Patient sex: M
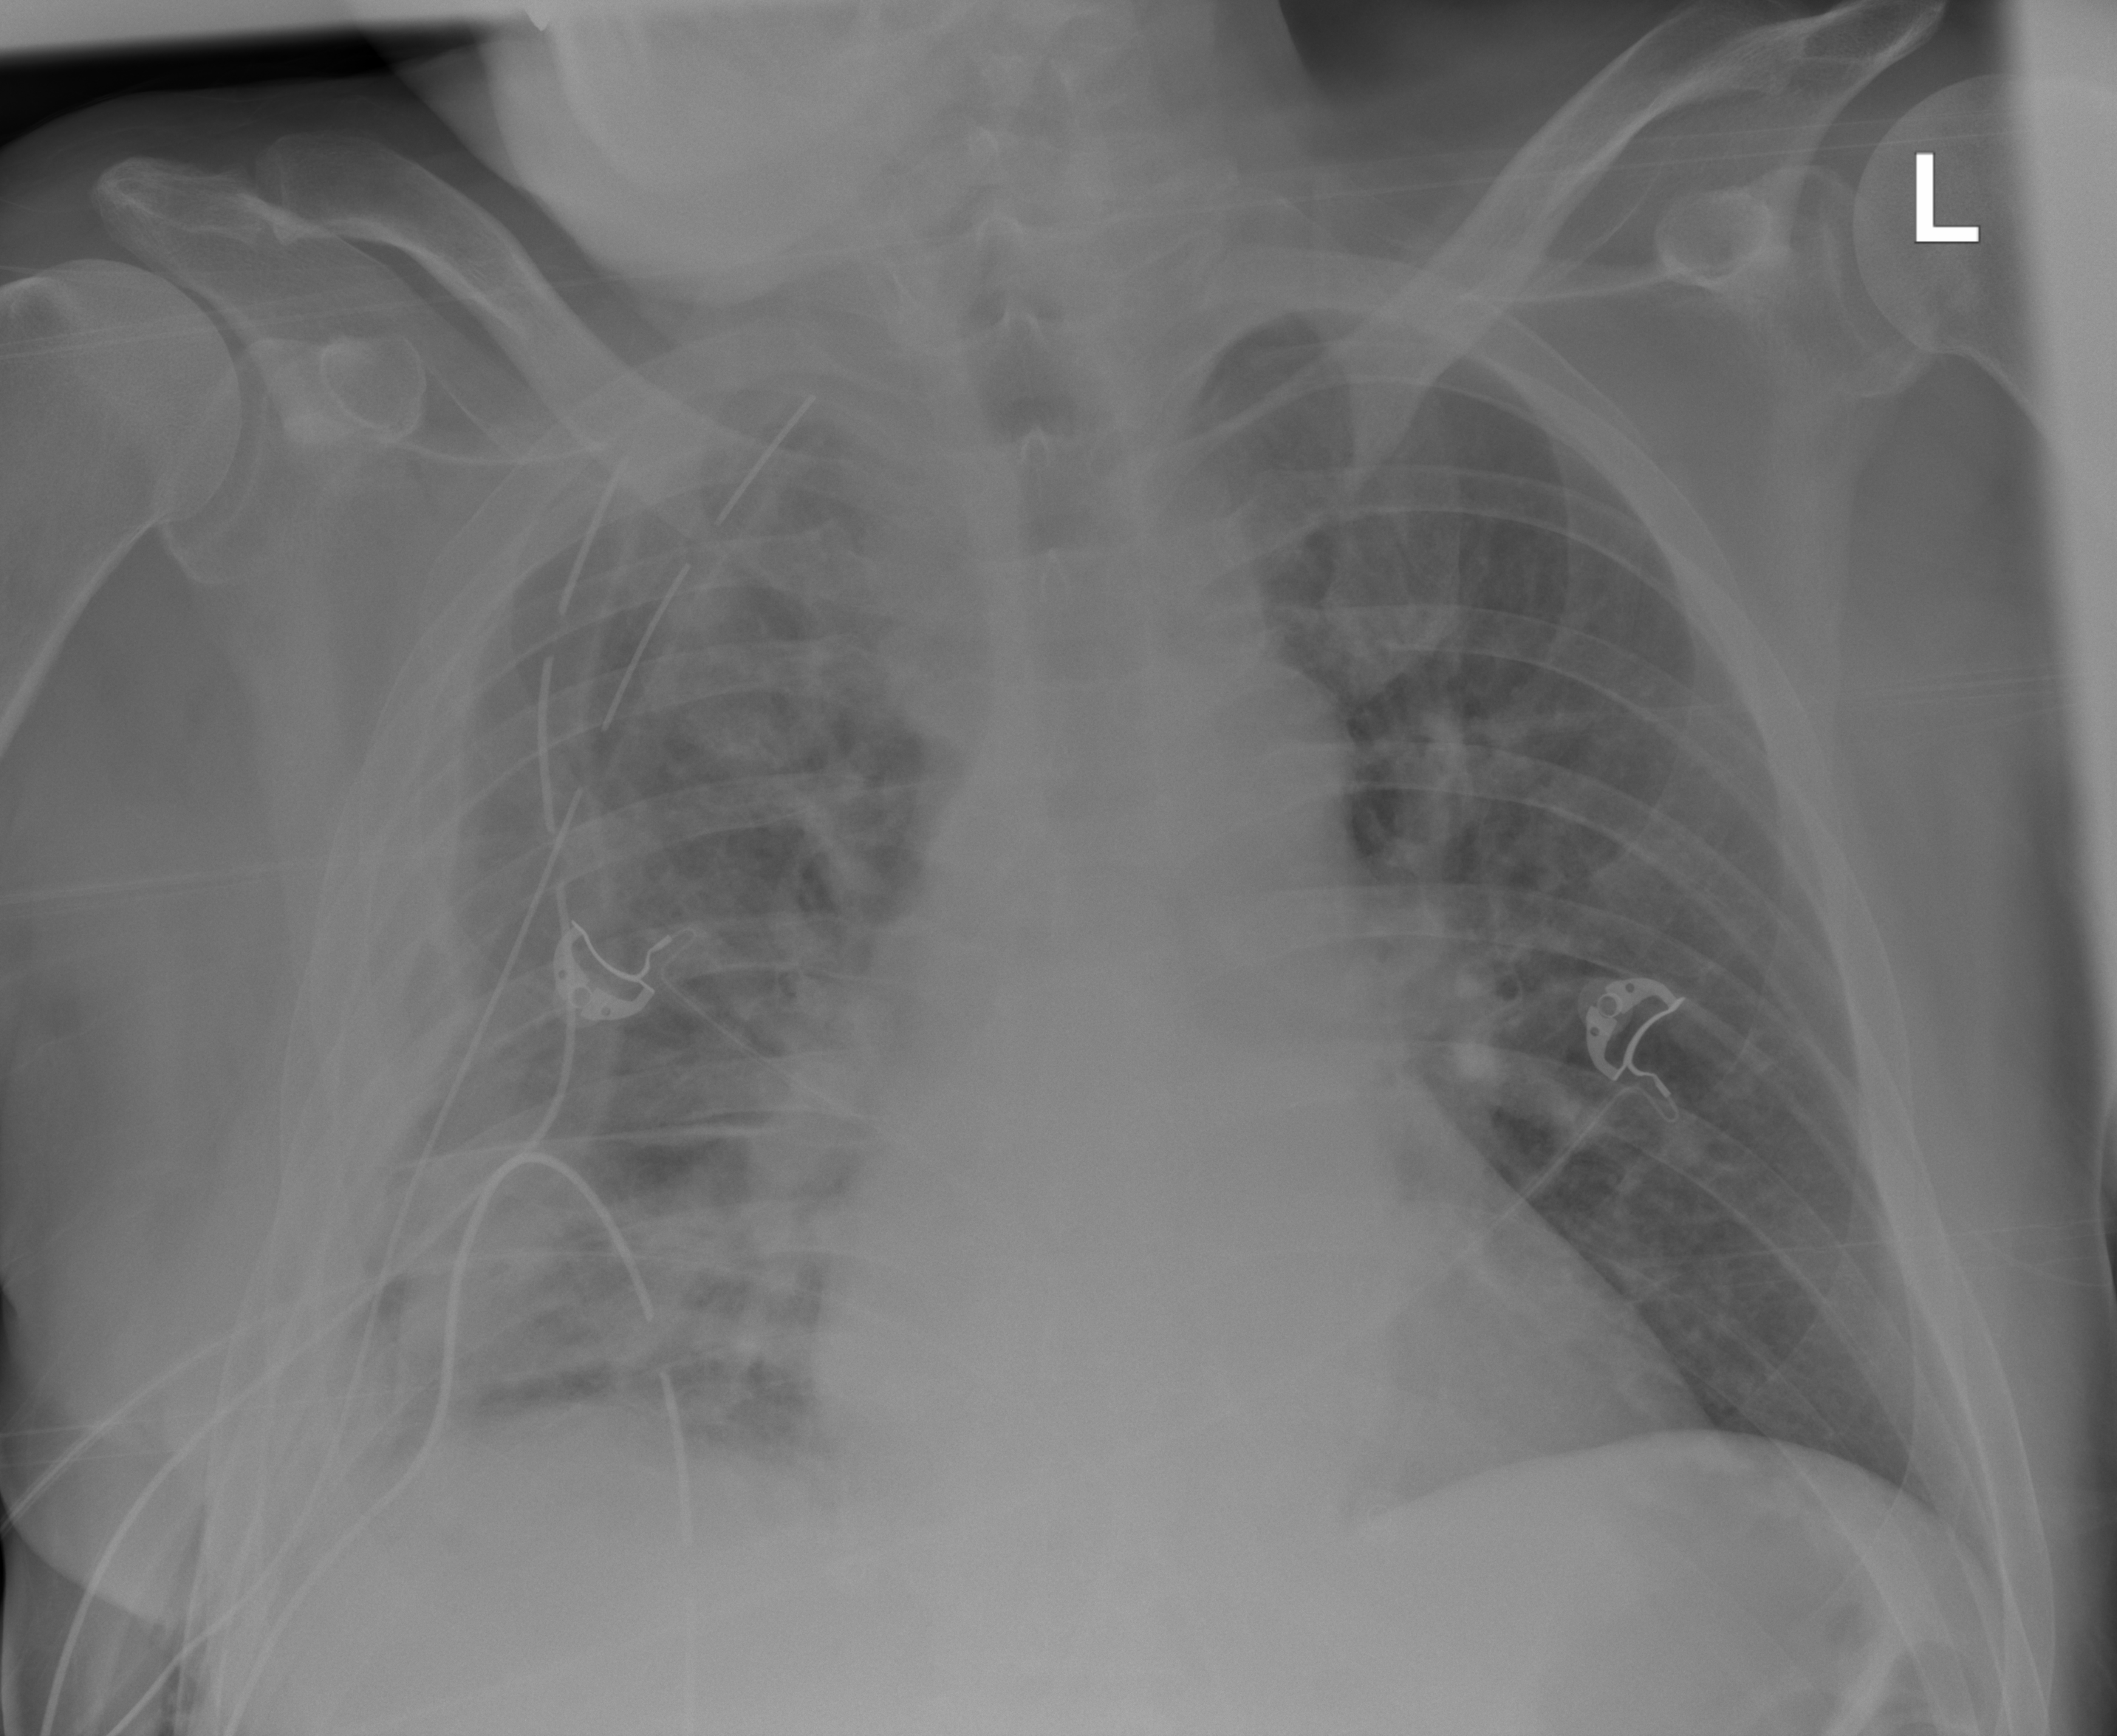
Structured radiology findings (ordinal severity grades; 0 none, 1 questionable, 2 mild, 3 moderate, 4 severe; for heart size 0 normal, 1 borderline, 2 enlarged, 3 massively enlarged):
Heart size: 2
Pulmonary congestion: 0
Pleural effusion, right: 2
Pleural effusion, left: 0
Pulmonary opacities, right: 0
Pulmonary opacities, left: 0
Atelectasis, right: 3
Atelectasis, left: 0